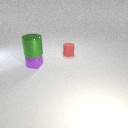
small purple rubber cube below large green metal cylinder